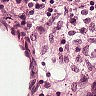
Metastatic tissue present: no